Question: Please help me. I'm using bx-slider on a website I'm building and when I load the page the slides are tiny thumbnails at the top of the page but when I resize the window they immediately fit like they should. The same applies on a mobile device screen, if I rotate the screen the slides fit 100% like they should.
I've tried removing the "responsive" option thinking it was the problem but that didn't work.
Here's a portion of the javascript (I haven't added any custom code):
'''
;(function($){
var plugin = {};
var defaults = {
// GENERAL
mode: 'horizontal',
slideSelector: '',
infiniteLoop: true,
hideControlOnEnd: false,
speed: 500,
easing: null,
slideMargin: 0,
startSlide: 0,
randomStart: false,
captions: false,
ticker: false,
tickerHover: false,
adaptiveHeight: true,
adaptiveHeightSpeed: 500,
video: false,
useCSS: true,
preloadImages: 'visible',
responsive: true,
// TOUCH
touchEnabled: true,
swipeThreshold: 50,
oneToOneTouch: true,
preventDefaultSwipeX: true,
preventDefaultSwipeY: false,
// PAGER
pager: false,
pagerType: 'full',
pagerShortSeparator: ' / ',
pagerSelector: null,
buildPager: null,
pagerCustom: null,
// CONTROLS
controls: true,
nextText: 'Next',
prevText: 'Prev',
nextSelector: null,
prevSelector: null,
autoControls: false,
startText: 'Start',
stopText: 'Stop',
autoControlsCombine: false,
autoControlsSelector: null,
// AUTO
auto: false,
pause: 4000,
autoStart: true,
autoDirection: 'next',
autoHover: false,
autoDelay: 0,
// CAROUSEL
minSlides: 1,
maxSlides: 1,
moveSlides: 0,
slideWidth: 0,
// CALLBACKS
onSliderLoad: function() {},
onSlideBefore: function() {},
onSlideAfter: function() {},
onSlideNext: function() {},
onSlidePrev: function() {}
}
'''
and the CSS (I've added some styling to the list items):
'''
.bx-wrapper {
position: relative;
margin: 0 auto;
padding: 0;
*zoom: 1;
}
.bx-wrapper img {
width: 100%;
display: block;
}
/** THEME
===================================*/
.bx-wrapper .bx-viewport {
background: #fff;
height:100% !important;
}
.bx-wrapper {
height:100% !important;
}
.bx-wrapper .bx-viewport ul > li
{
height:100% !important;
overflow:hidden !important;
}
.bx-wrapper .bx-pager,
.bx-wrapper .bx-controls-auto {
position: absolute;
bottom: -30px;
width: 100%;
}
/* LOADER */
.bx-wrapper .bx-loading {
min-height: 50px;
background: url(images/bx_loader.gif) center center no-repeat #fff;
height: 100%;
width: 100%;
position: absolute;
top: 0;
left: 0;
z-index: 2000;
}
/* PAGER */
.bx-wrapper .bx-pager {
text-align: center;
font-size: .85em;
font-family: Arial;
font-weight: bold;
color: #666;
padding-top: 20px;
}
.bx-wrapper .bx-pager .bx-pager-item,
.bx-wrapper .bx-controls-auto .bx-controls-auto-item {
display: inline-block;
*zoom: 1;
*display: inline;
}
.bx-wrapper .bx-pager.bx-default-pager a {
background: #666;
text-indent: -9999px;
display: block;
width: 10px;
height: 10px;
margin: 0 5px;
outline: 0;
-moz-border-radius: 5px;
-webkit-border-radius: 5px;
border-radius: 5px;
}
.bx-wrapper .bx-pager.bx-default-pager a:hover,
.bx-wrapper .bx-pager.bx-default-pager a.active {
background: #000;
}
/* DIRECTION CONTROLS (NEXT / PREV) */
.bx-wrapper .bx-prev {
left: 10px;
background: url(../images/controls.png) no-repeat 0 -32px;
}
.bx-wrapper .bx-next {
right: 10px;
background: url(../images/controls.png) no-repeat -43px -32px;
}
.bx-wrapper .bx-prev:hover {
background-position: 0 0;
}
.bx-wrapper .bx-next:hover {
background-position: -43px 0;
}
.bx-wrapper .bx-controls-direction a {
position: absolute;
top: 50%;
margin-top: -16px;
outline: 0;
width: 32px;
height: 32px;
text-indent: -9999px;
z-index: 9999;
}
.bx-wrapper .bx-controls-direction a.disabled {
display: none;
}
/* AUTO CONTROLS (START / STOP) */
.bx-wrapper .bx-controls-auto {
text-align: center;
}
.bx-wrapper .bx-controls-auto .bx-start {
display: block;
text-indent: -9999px;
width: 10px;
height: 11px;
outline: 0;
background: url(images/controls.png) -86px -11px no-repeat;
margin: 0 3px;
}
.bx-wrapper .bx-controls-auto .bx-start:hover,
.bx-wrapper .bx-controls-auto .bx-start.active {
background-position: -86px 0;
}
.bx-wrapper .bx-controls-auto .bx-stop {
display: block;
text-indent: -9999px;
width: 9px;
height: 11px;
outline: 0;
background: url(images/controls.png) -86px -44px no-repeat;
margin: 0 3px;
}
.bx-wrapper .bx-controls-auto .bx-stop:hover,
.bx-wrapper .bx-controls-auto .bx-stop.active {
background-position: -86px -33px;
}
/* PAGER WITH AUTO-CONTROLS HYBRID LAYOUT */
.bx-wrapper .bx-controls.bx-has-controls-auto.bx-has-pager .bx-pager {
text-align: left;
width: 80%;
}
.bx-wrapper .bx-controls.bx-has-controls-auto.bx-has-pager .bx-controls-auto {
right: 0;
width: 35px;
}
/* IMAGE CAPTIONS */
.bx-wrapper .bx-caption {
position: absolute;
bottom: 0;
left: 0;
background: #666\9;
background: rgba(80, 80, 80, 0.75);
width: 100%;
}
.bx-wrapper .bx-caption span {
color: #fff;
font-family: Arial;
display: block;
font-size: .85em;
padding: 10px;
}
'''
Here's the JS Fiddle: <URL>
Here's a screenshot of the effect:
Thank you
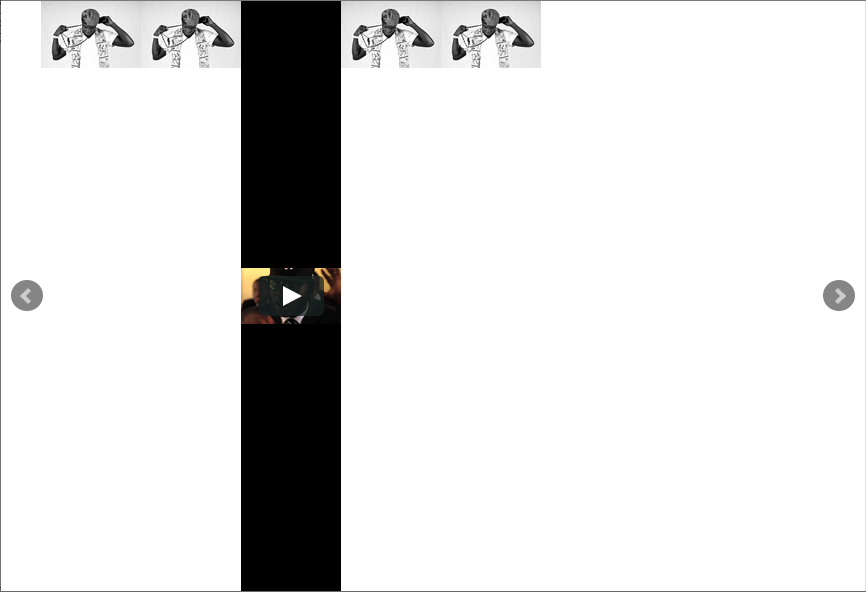
Answer: slideWidth is necessary for your configuration
"slideWidth - The width of each slide. This setting is required for all horizontal carousels!"
Under 'carousel'
<URL>